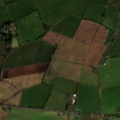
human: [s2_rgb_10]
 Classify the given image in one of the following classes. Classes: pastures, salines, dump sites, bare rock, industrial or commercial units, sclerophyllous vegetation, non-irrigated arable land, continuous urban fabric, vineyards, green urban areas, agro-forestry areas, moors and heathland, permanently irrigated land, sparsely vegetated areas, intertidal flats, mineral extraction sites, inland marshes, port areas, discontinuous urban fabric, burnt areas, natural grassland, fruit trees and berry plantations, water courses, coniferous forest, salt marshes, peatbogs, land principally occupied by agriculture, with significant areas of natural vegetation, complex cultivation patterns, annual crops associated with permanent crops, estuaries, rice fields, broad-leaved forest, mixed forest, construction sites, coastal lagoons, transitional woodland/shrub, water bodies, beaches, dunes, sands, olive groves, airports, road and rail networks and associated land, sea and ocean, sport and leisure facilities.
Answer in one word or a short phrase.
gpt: non-irrigated arable land, pastures